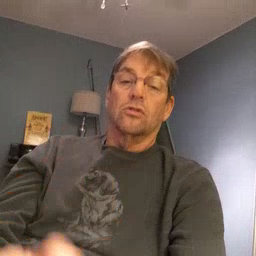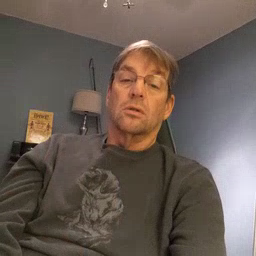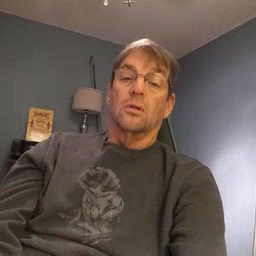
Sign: touch